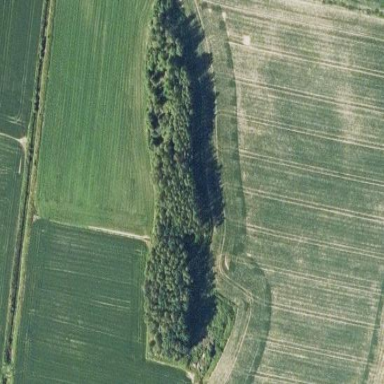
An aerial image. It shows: Forest area.